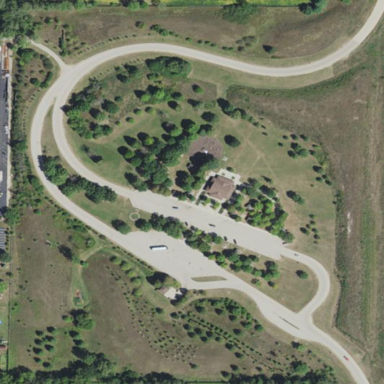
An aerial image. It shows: Rest area along the road.